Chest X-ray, AP view. Patient: 66 years old, sex M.
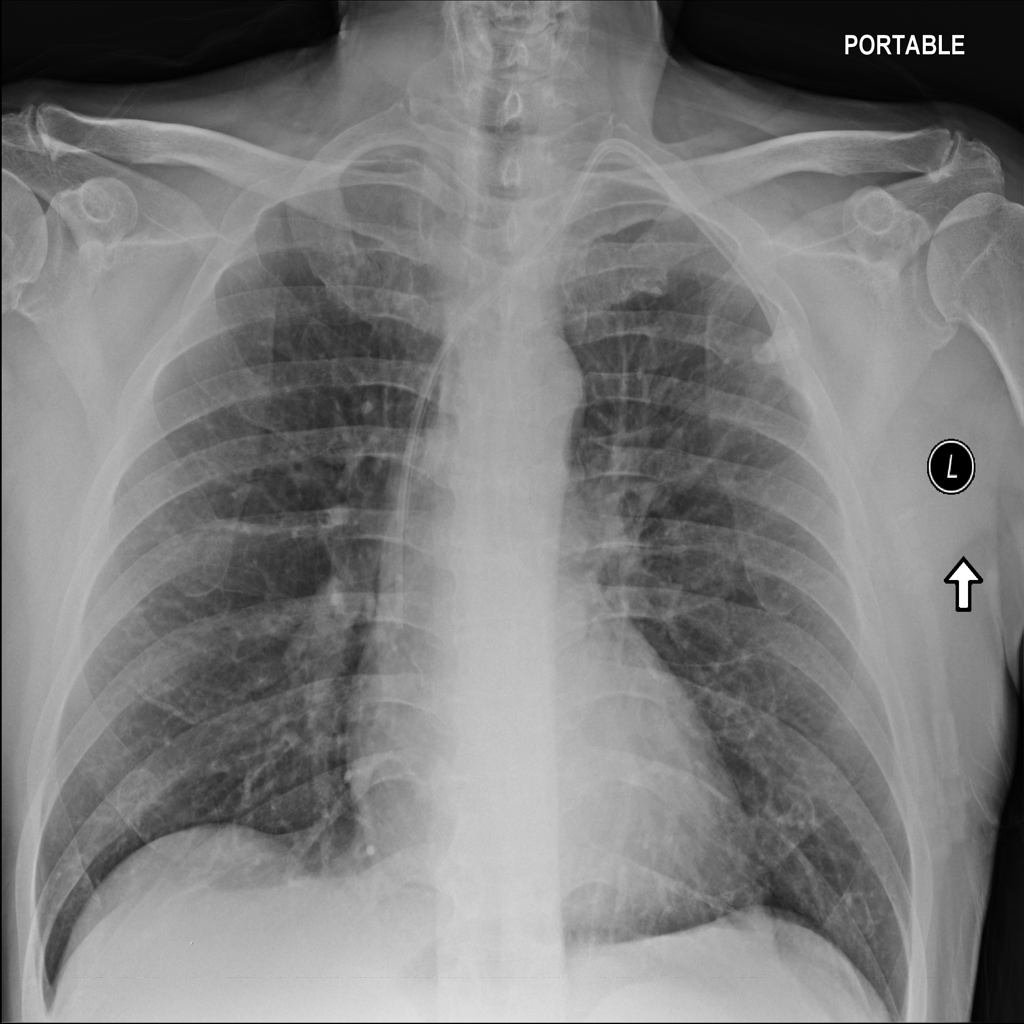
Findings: No Finding